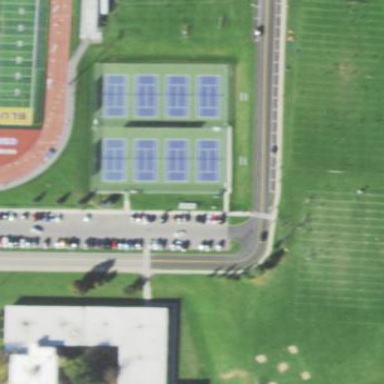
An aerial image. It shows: Tennis court in leisure pitch.